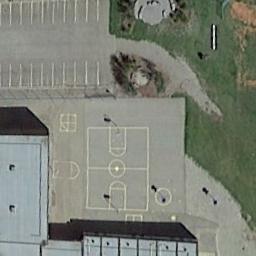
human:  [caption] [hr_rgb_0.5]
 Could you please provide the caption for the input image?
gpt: There are many small basketball courts side by side .

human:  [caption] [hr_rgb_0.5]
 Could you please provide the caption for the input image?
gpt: There is a basketball court next to a parking lot and the grass .

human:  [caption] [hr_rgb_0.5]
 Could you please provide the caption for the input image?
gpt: A basketball court next to a building and a parking lot beside .

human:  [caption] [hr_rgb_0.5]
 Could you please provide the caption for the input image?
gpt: The basketball court and the parking lot are next to the buildings,Adjacent to the lawn .

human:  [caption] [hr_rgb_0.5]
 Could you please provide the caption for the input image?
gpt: The building is next to the basketball court .